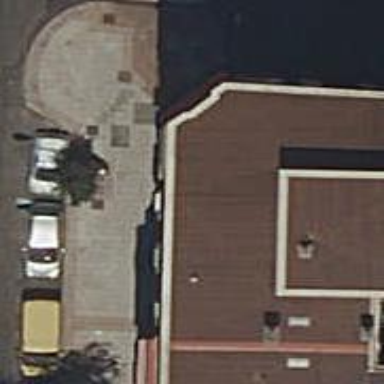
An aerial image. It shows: Bakery.